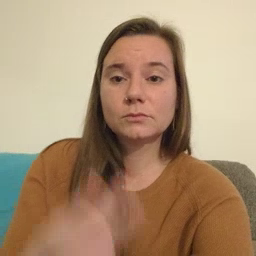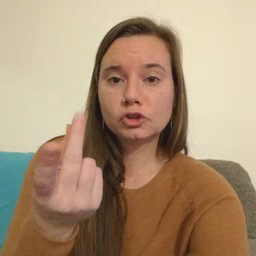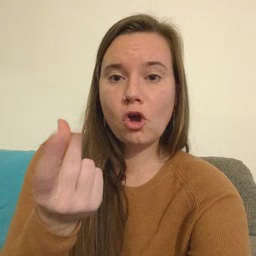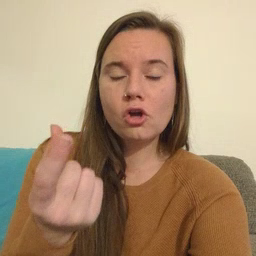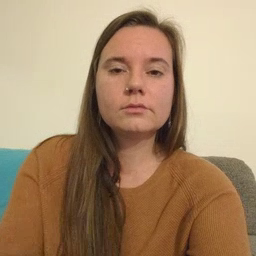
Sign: dog